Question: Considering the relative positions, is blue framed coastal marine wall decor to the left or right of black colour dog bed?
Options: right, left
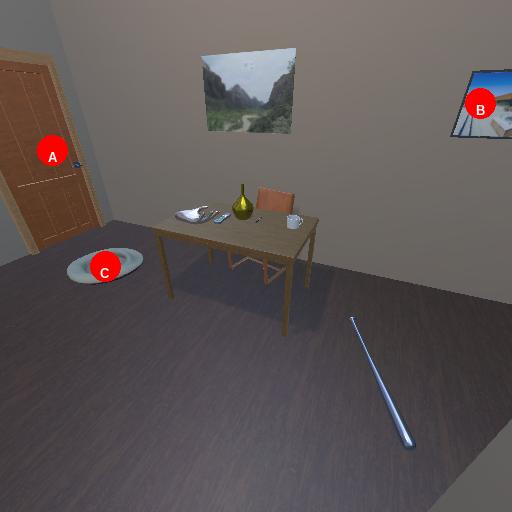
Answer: right